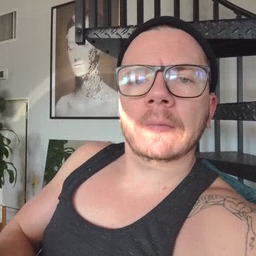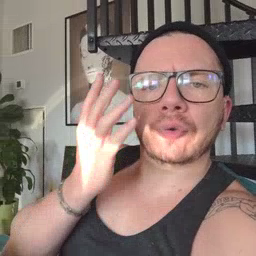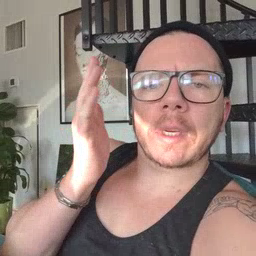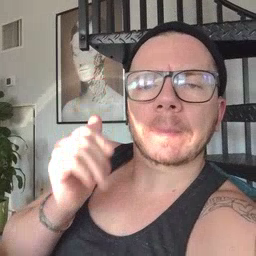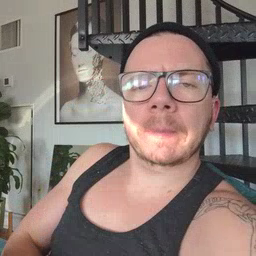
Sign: tree